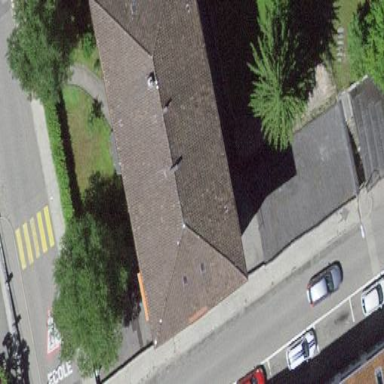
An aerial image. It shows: Hipped-roof building with apartments.